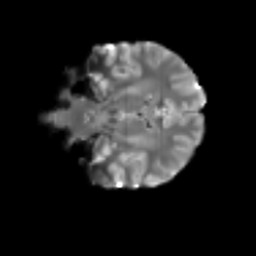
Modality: T2w
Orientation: coronal
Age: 25
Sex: female
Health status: healthy
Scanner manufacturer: siemens
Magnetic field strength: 3 T
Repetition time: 3.6 s
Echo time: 0.0964 s